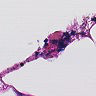
Metastatic tissue present: no